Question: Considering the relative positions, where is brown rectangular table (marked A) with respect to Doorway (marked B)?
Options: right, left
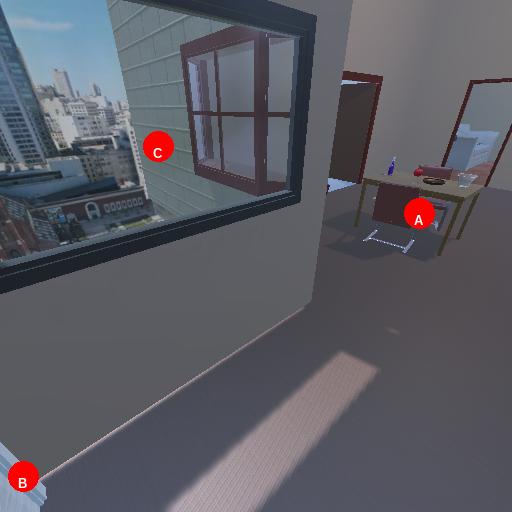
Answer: right